Field crop: tomato
Growth stage: 2
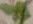
Species: solanum